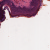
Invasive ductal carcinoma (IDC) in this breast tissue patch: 0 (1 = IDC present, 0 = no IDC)